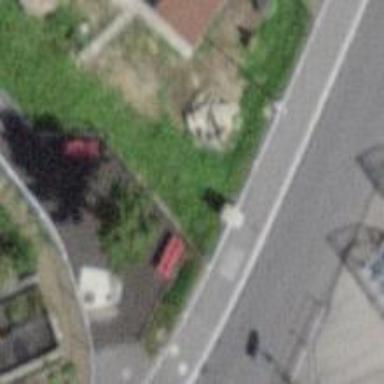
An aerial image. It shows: Bench.